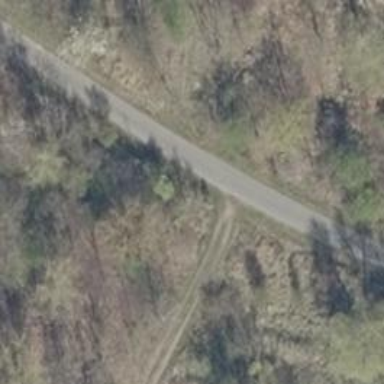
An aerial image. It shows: Asphalt footway.